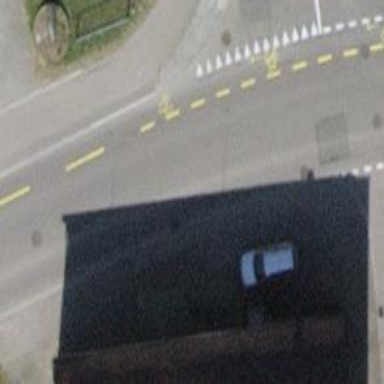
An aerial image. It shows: Tertiary road with asphalt surface. There is sidewalk on the left and cycle lane on the left side of the road.